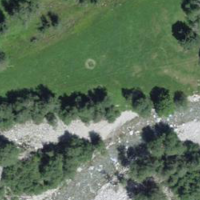
EUNIS habitat code: 45
Species observed at this site:
Fabriciana adippe